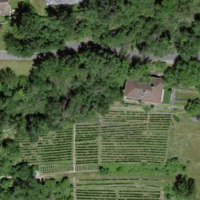
EUNIS habitat code: 55
Species observed at this site:
Geranium sanguineum